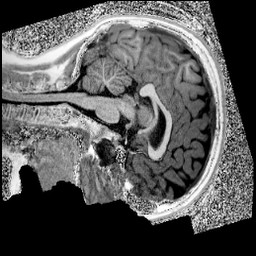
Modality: UNIT1
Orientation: sagittal
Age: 12
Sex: male
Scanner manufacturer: siemens
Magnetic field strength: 3 T
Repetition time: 4 s
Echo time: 0.00299 s